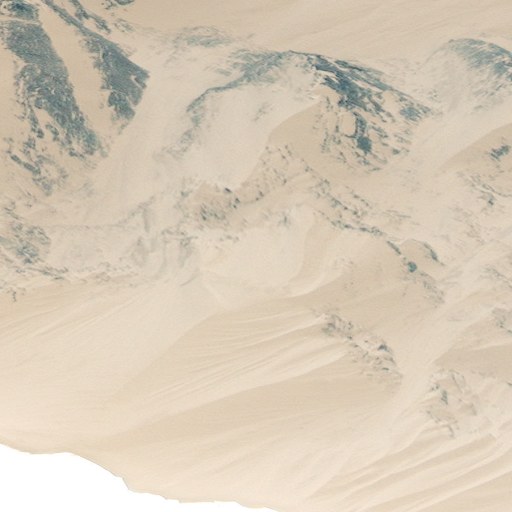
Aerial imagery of mountain in Alaska named Mount Balchen containing only unknown